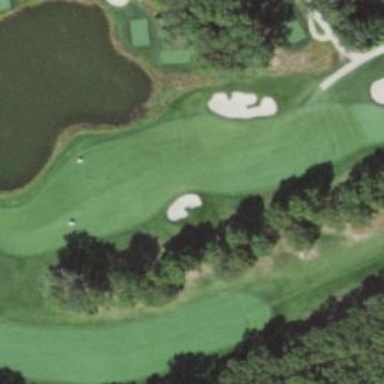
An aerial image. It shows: Grassy area designated as golf fairway.